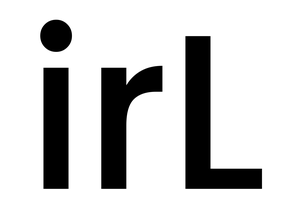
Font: Poppins-Medium